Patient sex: F
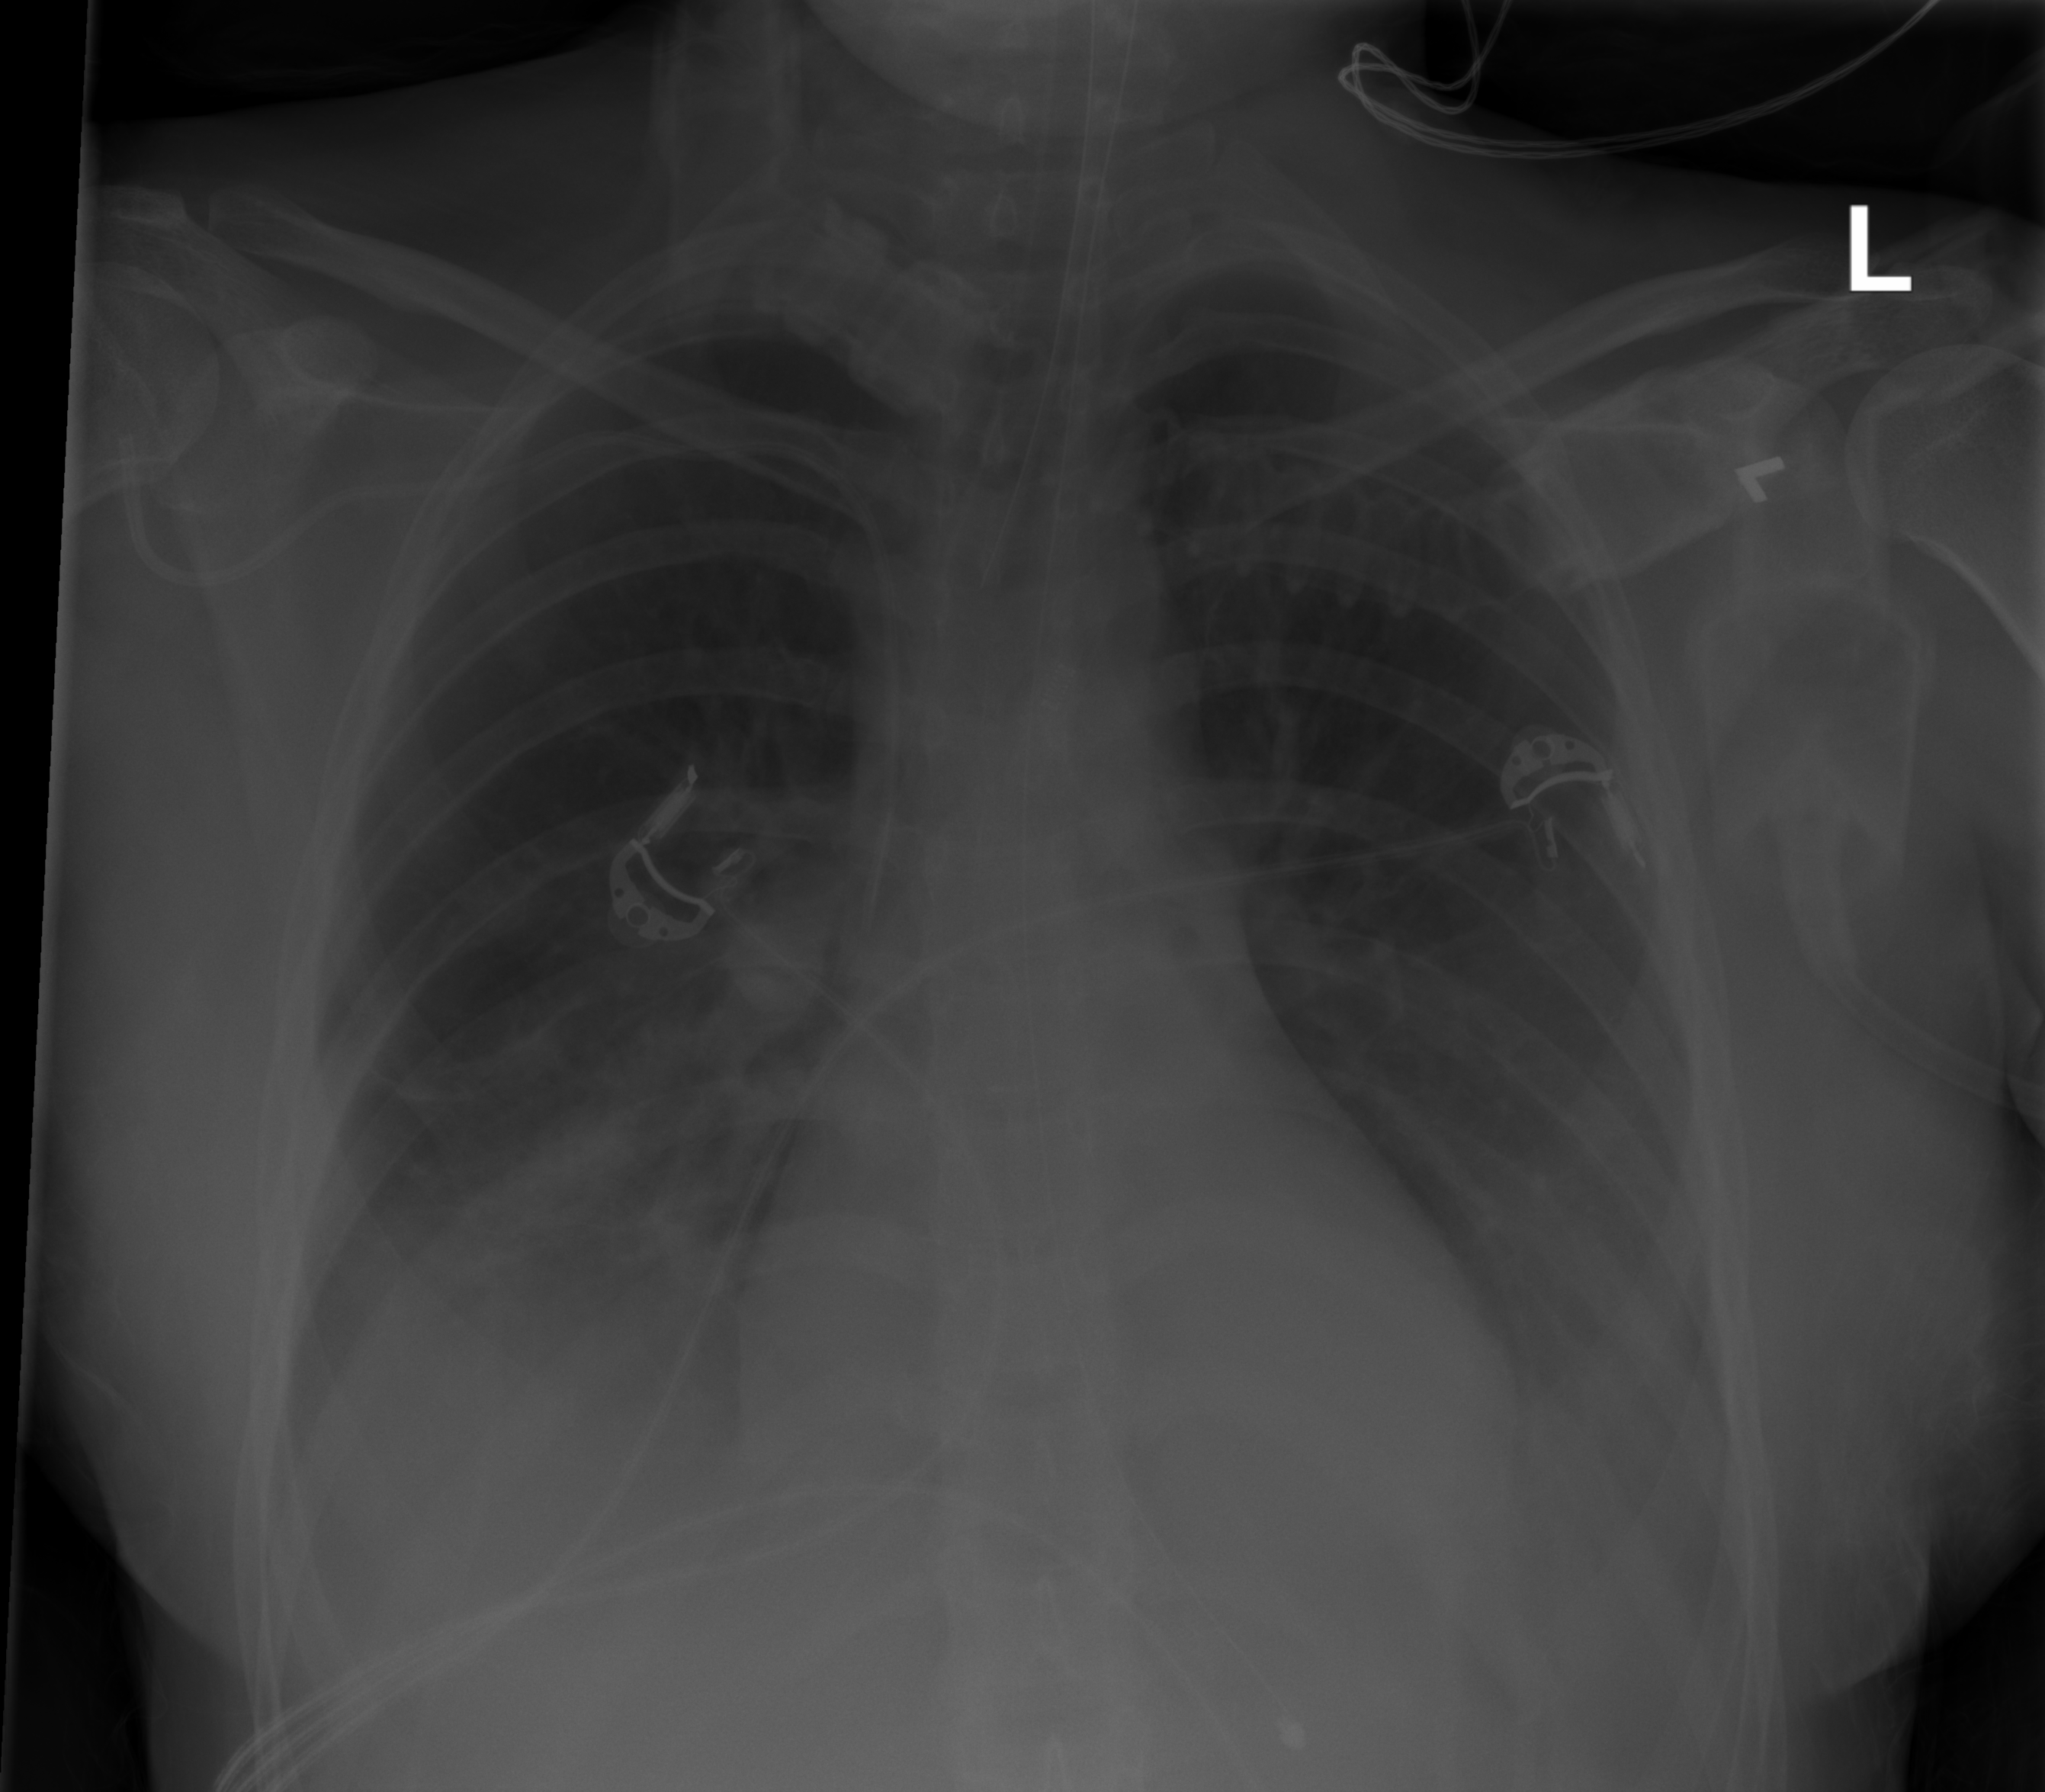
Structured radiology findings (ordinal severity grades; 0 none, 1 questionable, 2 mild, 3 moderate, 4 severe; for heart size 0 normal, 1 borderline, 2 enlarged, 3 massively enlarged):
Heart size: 0
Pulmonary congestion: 0
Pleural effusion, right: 2
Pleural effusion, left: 2
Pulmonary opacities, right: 3
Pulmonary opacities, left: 0
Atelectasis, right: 2
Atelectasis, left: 2